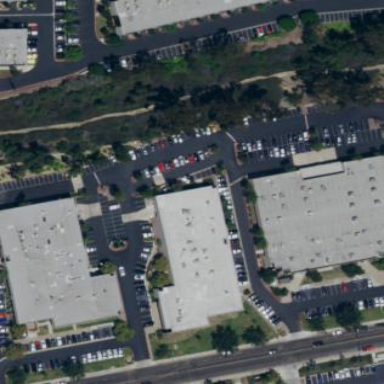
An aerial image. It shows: Industrial building.